Question: '''
<select name="QuestionType" data-validation-required-message="Choose the Question Type" class="form-control">
<?php
foreach ($drpquestiontype as $row) {
$QuestionTypeId = $row['QuestionTypeId'];
$QuestionTypeName = $row['QuestionTypeName'];
echo '<option value='.$QuestionTypeId.'>'.$QuestionTypeName.'<option>';
}
?>
</select>
'''

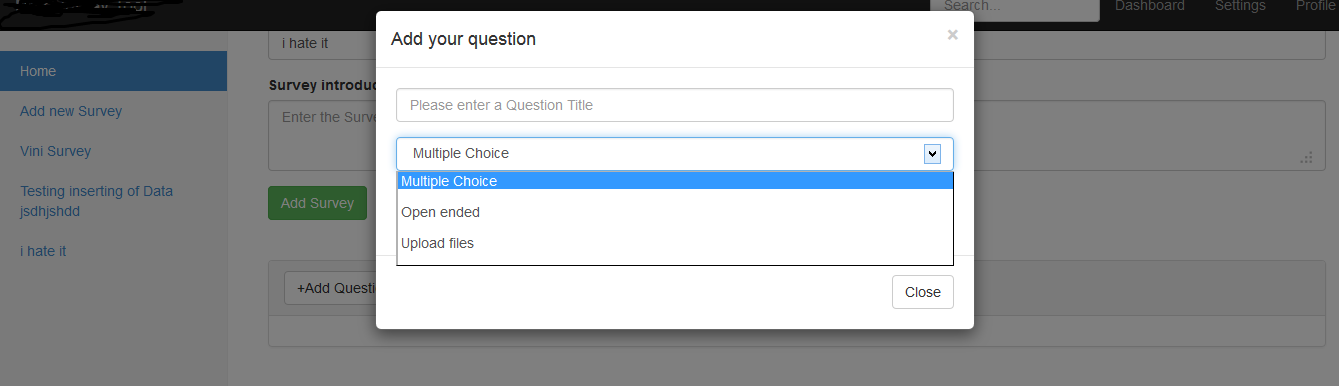
Answer: This line has missing quotes. The single quotes break you out of the echo command, so the resulting html has no quotes around the value attribute. You're also missing a slash on the closing option tag. This:
'''
echo '<option value='.$QuestionTypeId.'>'.$QuestionTypeName.'<option>';
'''
Generates this:
'''
'<option value=6>Name<option>';
'''
The PHP code should be:
'''
echo '<option value="'.$QuestionTypeId.'">'.$QuestionTypeName.'</option>';
'''